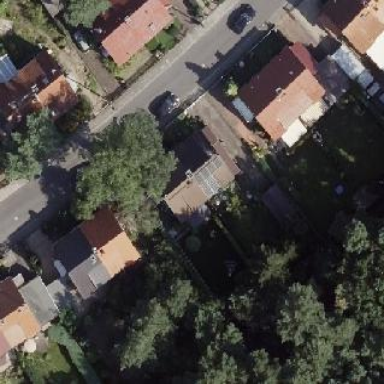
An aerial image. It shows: Semi-detached house with gabled roof.